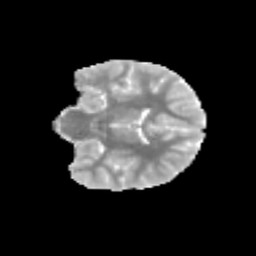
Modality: MD
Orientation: coronal
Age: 10
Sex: female
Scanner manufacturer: siemens
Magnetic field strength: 3 T
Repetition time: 3.8 s
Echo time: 0.07 s